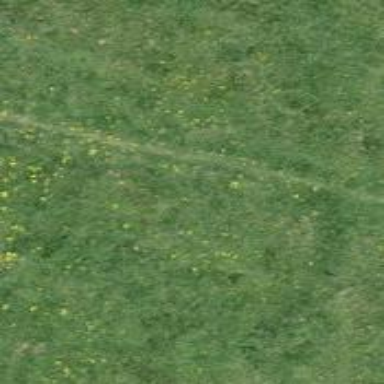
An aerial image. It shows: Marked trail on ground track with grade 5 track type.